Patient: sex M, age 53
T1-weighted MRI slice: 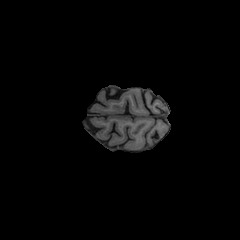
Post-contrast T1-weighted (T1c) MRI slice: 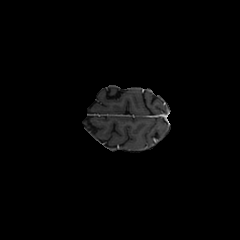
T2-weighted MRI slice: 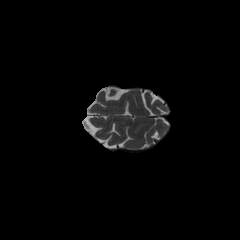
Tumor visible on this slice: no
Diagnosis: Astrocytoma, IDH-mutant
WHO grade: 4